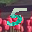
Label: 5